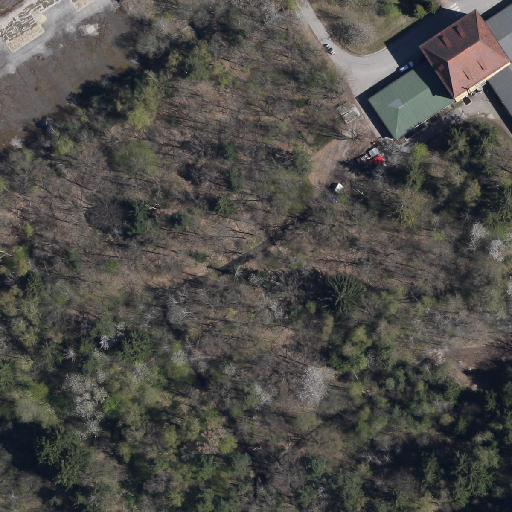
Referring expression: impervious surface